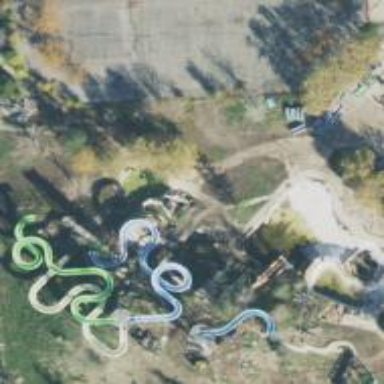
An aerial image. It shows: Water slide attraction.